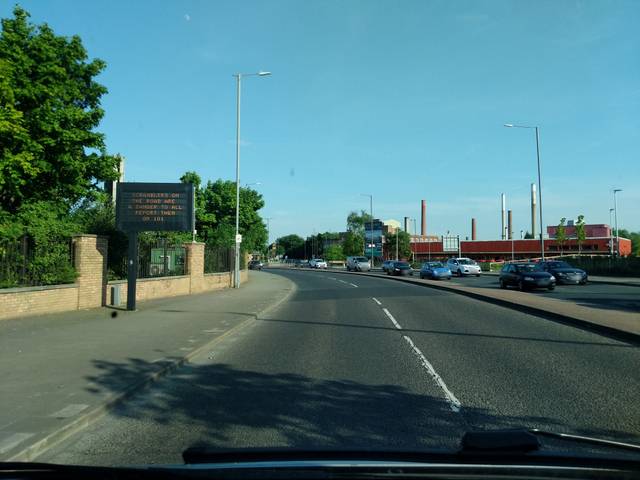
Region: United Kingdom
Coordinates: 53.452, -2.742